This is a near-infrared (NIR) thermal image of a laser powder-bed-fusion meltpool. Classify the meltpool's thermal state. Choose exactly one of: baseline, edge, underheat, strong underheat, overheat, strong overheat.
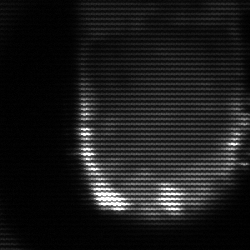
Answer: baseline